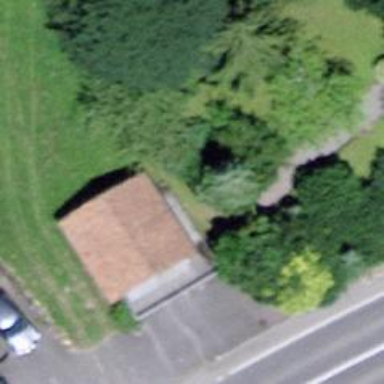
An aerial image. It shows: Shed.